Question: I have created an Android RSS Reader App.I have a text marquee in my android app.Iam fetching RSS feed and store RSS title as an array.Iam setting this array as the marque text.Check the code,
'''
String MarqueeStr="";
TextView flashnews;
for (int i = 0; i < nl.getLength(); i++) {
MarqueeStr = MarqueeStr +" | "+ Headlines.Title[i];
}
flashnews.setText(MarqueeStr);
'''
Now I have to set an onclick listener for my marquee, so that user can view detailed description of title which they are clicked.I know how to set it.But my problem is, how can i get the array index of clicked string in the marquee text when a user click on the marquee?
here is my XML layout,
'''
<TextView
android:id="@+id/flashs"
android:layout_width="wrap_content"
android:layout_height="wrap_content"
android:layout_alignParentRight="true"
android:lines="1"
android:ellipsize="marquee"
android:layout_marginLeft="70dp"
android:fadingEdge="horizontal"
android:marqueeRepeatLimit="marquee_forever"
android:scrollHorizontally="true"
android:singleLine="true"
android:textColor="#e7e7e7" />
'''
screen shote here..

can you see that "Latest News"? its my marquee text
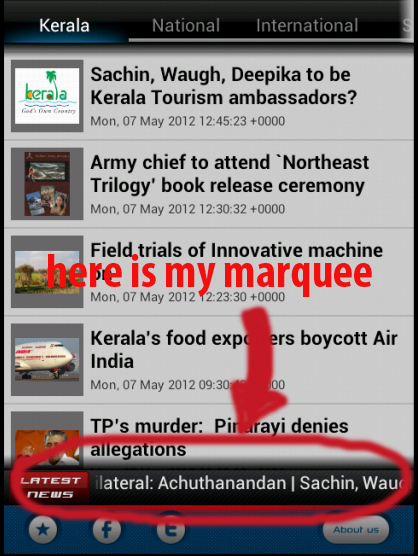
Answer: I think that will only be possible if you will create your textviews dynamically and set id for them. like if you are having 10 news link then use 10 textviews
'''
TextView txt = null;
View.OnClickListener marquee_click = new View.OnClickListener() {
@Override
public void onClick(View v) {
int selected_item = v.getTag();
switch (selected_item) {
case 0:
break;
case 1:
break;
case 2:
break;
default:
break;
}
}
};
LinearLayout news_text_layout = new LinearLayout(getApplicationContext());
news_text_layout.setOrientation(LinearLayout.HORIZONTAL);
for (int i = 0; i < 10; i++) {
txt = new TextView(getApplicationContext());
txt.setTag(i); // OR txt.setId(i);
txt.setText("new " + i);
txt.setOnClickListener(marquee_click);
news_text_layout.addView(txt);
}
// ADD YOUR LINEAR LAYOUT ON WHICH YOU HAVE ADDED ALL TEXT VIEW IN YOUR LISTVIEW FOOTER.
// NOW PERFORM SAME ANIMATION OR TRICK ON LINEAR LAYOUT WHICH YOU WERE PERFORMING ON marquee text.
'''
Hope it can help you...